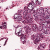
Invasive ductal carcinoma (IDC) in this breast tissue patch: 0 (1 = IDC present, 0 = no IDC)